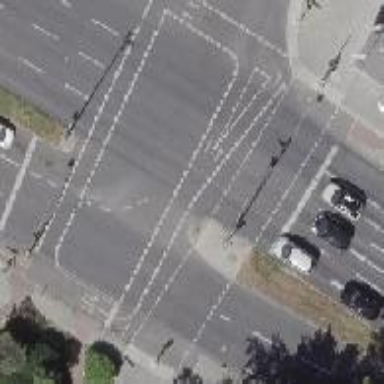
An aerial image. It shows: Junction.